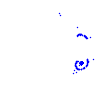
Particle: electron